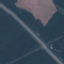
Land use / land cover class: Highway